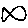
Label: fish